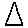
Label: triangle